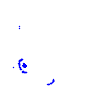
Particle: pion